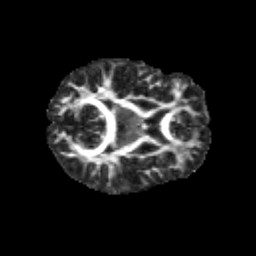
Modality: FA
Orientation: axial
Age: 13
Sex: female
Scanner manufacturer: siemens
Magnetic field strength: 3 T
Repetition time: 3.8 s
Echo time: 0.07 s